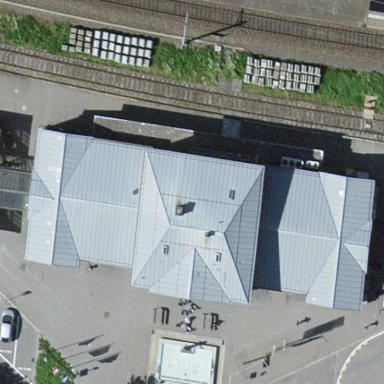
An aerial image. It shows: Train station building.